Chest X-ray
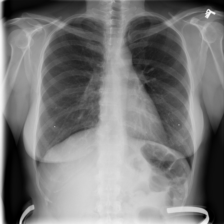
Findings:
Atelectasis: negative
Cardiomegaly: negative
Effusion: negative
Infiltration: negative
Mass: negative
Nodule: negative
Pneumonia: negative
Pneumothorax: negative
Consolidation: negative
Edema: negative
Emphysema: negative
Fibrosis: negative
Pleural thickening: negative
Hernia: negative